八年级 · 度量几何学
如图, 已知点 $B, E, C, F$ 在一条直线上, $B E=C F, A C / / D E, \angle A=\angle D$.

(1) $\triangle A B C$ 与 $\triangle D F E$ 全等吗? 请说明理由;

(2) 若 $B F=20, E C=8$, 求 $B C$ 的长.
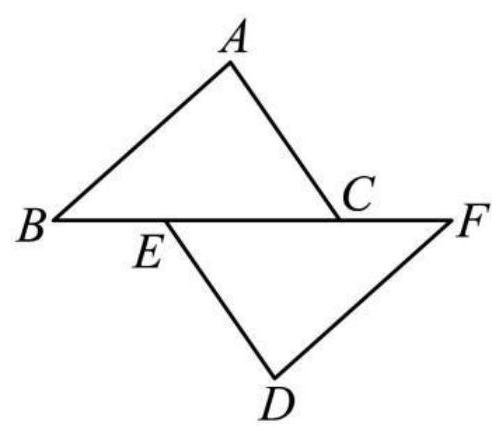
答案: 解: (1) $\triangle A B C \cong \triangle D F E$, 理由如下:

$\because A C / / D E$,

$\therefore \angle A C B=\angle D E F$,

$\because B E=C F$,

$\therefore B E+C E=C F+C E$, 即 $B C=F E$,

又 $\because \angle A=\angle D$,

$\therefore \triangle A B C \cong \triangle D F E(\mathrm{AAS})$

(2) 解: $\because B F=20, E C=8$,

$\therefore B E+C F=B F-C E=12$,

又 $\because B E=C F$,

$\therefore B E=C F=6$,

$\therefore B C=B E+C E=14$.